Question: How can I add custom places to the "Copy to" and "Move to" option of the Nemo file manager (see picture below)? I have some special folders reserved for pdf files and I like to use the ease to move files into them via the respective options. How can I add those to the menu?

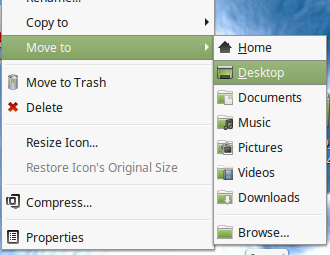
Answer: OK. I found the answer myself. Here it is:
You can simply .
This will make it become a "Bookmark" and show-up as a place.
It is as simple as that, but I find poorly documented.